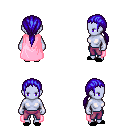
a pixel art fantasy rpg character, female body template, dark elf, purple skin, pink cape, magenta pants, blue ponytail hairstyle, black slippers, four views (front, back, left, right), 2x2 character sprite sheet, small pixel art, hard edges, no anti-aliasing